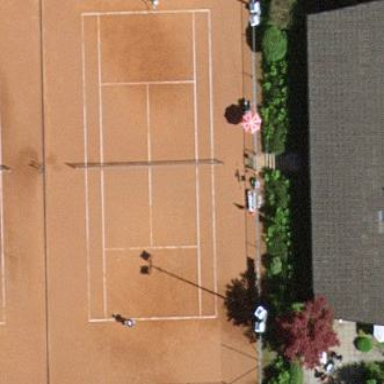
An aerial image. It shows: Tennis court on the leisure land pitch.